八年级 · 度量几何学
如图, 已知 $\triangle A B C$ 中, $\angle B=90^{\circ}, A B=8 \mathrm{~cm}, B C=6 \mathrm{~cm}, P 、 Q$ 是 $\triangle A B C$ 边上的两个动点,其中点 $P$ 从点 $A$ 开始沿 $A \rightarrow B$ 方向运动, 且速度为每秒 $1 \mathrm{~cm}$, 点 $Q$ 从点 $B$ 开始沿 $B \rightarrow C$ 方向运动,且速度为每秒 $2 \mathrm{~cm}$, 它们同时出发, 设出发的时间为 $t$ 秒.

(1) 当 $t=2$ 秒时, 求 $P Q^{2}$ 的长;

(2) 求出发时间为几秒时, $\triangle P Q B$ 是等腰三角形?

(3) 若 $Q$ 沿 $B \rightarrow C \rightarrow A$ 方向运动, 则当点 $Q$ 在边 $C A$ 上运动时,求能使 $\triangle B C Q$ 成为等腰三角形的运动时间.
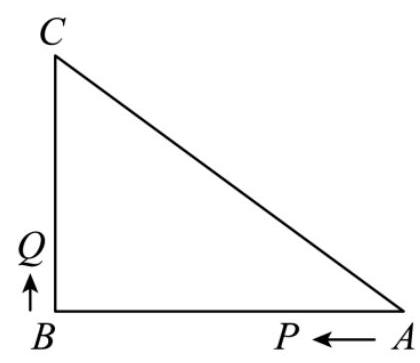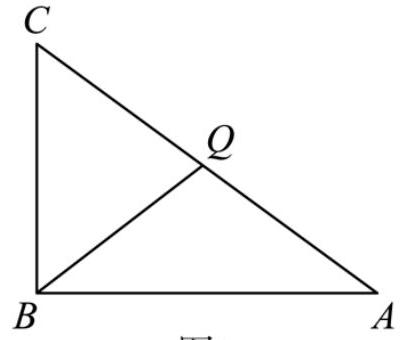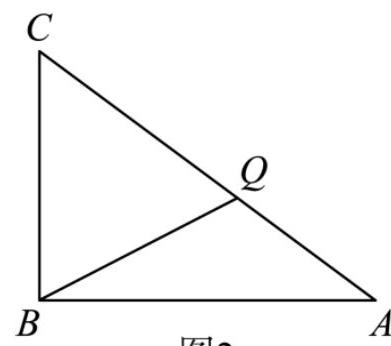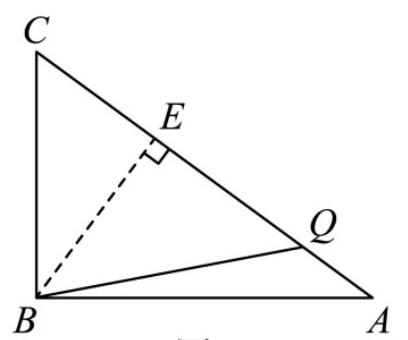
答案: （1）解: $B Q=2 \times 2=4 \mathrm{~cm}, B P=A B-A P=8-2 \times 1=6 \mathrm{~cm}$,

$\because \angle B=90^{\circ}$

$\therefore P Q^{2}=B Q^{2}+B P^{2}=52 \mathrm{~cm}^{2} ;$

(2) 解: 根据题意得: $B Q=B P$, 即 $2 t=8-t$, 解得: $t=\frac{8}{3}$,即出发时间为 $\frac{8}{3}$ 秒时, $\triangle P Q B$ 是等腰三角形;

(3) 解: 分三种情况:

(1)当 $C Q=B Q$ 时, 如图 1 ,

图1

则 $\angle C=\angle C B Q$,
$\because \angle A B C=90^{\circ}$

$\therefore \angle C B Q+\angle A B Q=90^{\circ}, \angle A+\angle C=90^{\circ}$,

$\therefore \angle A=\angle A B Q$

$\therefore A Q=B Q=C Q$,

$\because \angle B=90^{\circ}, A B=8 \mathrm{~cm}, B C=6 \mathrm{~cm}$,

$\therefore A C=10 \mathrm{~cm}$,

$\therefore C Q=A Q=\frac{1}{2} A C=5 \mathrm{~cm}$,

$\therefore B C+C Q=11 \mathrm{~cm}$,

$\therefore t=11 \div 2=5.5$ 秒;

(2)当 $C Q=B C$ 时，如图 2 ,

图2

则 $B C+C Q=12 \mathrm{~cm}$,

$\therefore t=12 \div 2=6$ 秒;

(3)当 $B C=B Q$ 时, 如图 3 , 过 $B$ 点作 $B E \perp A C$ 于点 $E$, 则 $C E=E Q$,

图3

则 $B E=\frac{A B \cdot B C}{A C}=4.8 \mathrm{~cm}$,

$\therefore C E^{2}=B C^{2}-B E^{2}$ ，即 $C E=3.6 \mathrm{~cm}$,

$\therefore C Q=2 C E=7.2 \mathrm{~cm}$,

$\therefore B C+C Q=13.2 \mathrm{~cm}$,

$\therefore t=13.2 \div 2=6.6$ 秒.

综上, 当 $t$ 为 5.5 秒或 6 秒或 6.6 秒时, $\triangle B C Q$ 为等腰三角形.